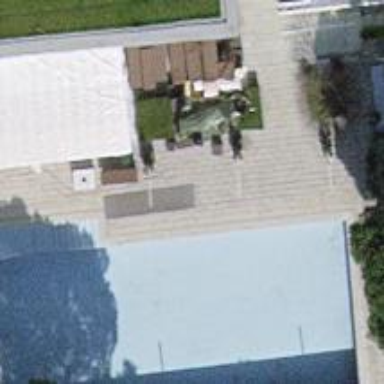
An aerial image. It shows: Swimming pool located in leisure land.